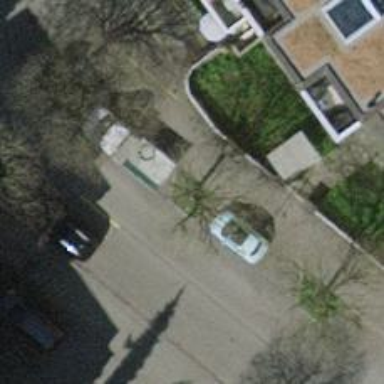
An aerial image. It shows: Avenue lined with trees.